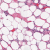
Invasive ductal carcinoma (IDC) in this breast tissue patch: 1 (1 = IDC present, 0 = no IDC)